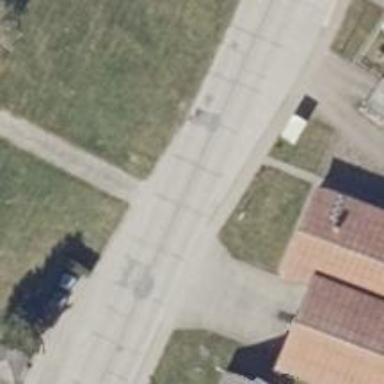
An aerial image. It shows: Tertiary road with surface made of concrete plates.